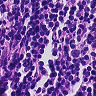
Metastatic tissue present: no